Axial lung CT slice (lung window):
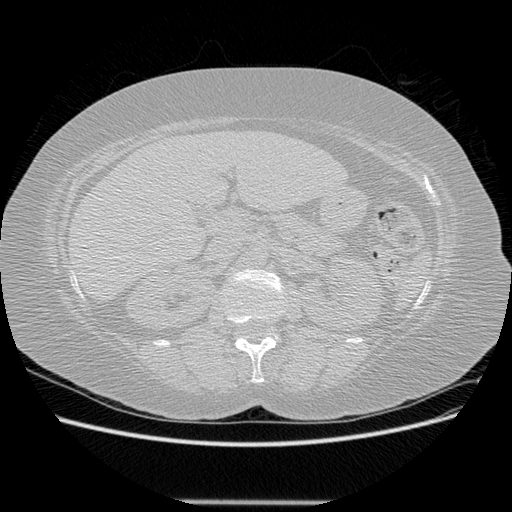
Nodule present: no